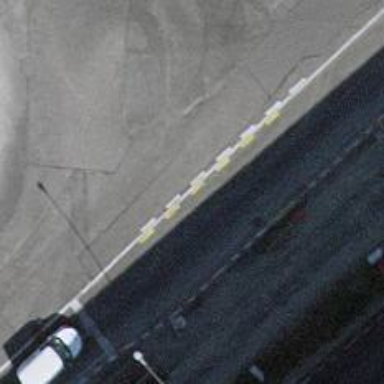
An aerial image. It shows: Road with traffic signals.